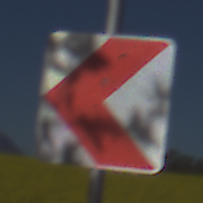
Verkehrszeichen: RichtungstafelnInKurvenKleinRechts
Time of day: MorningAfternoon
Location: Outdoor (RoadRail)
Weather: Clear
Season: NotSpecified
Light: Natural